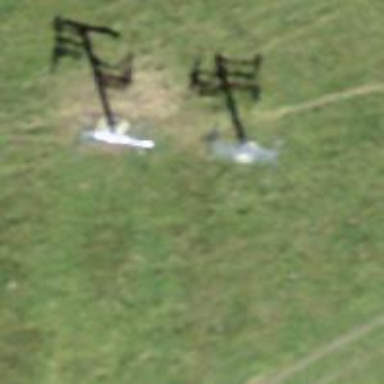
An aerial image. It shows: Pylon used for aerialway.